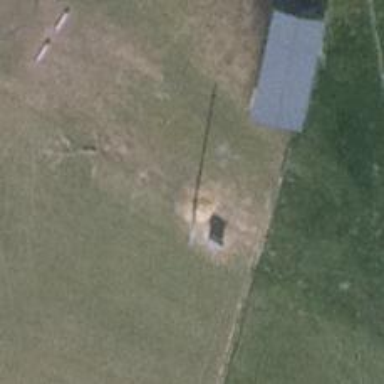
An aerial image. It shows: Power pole.